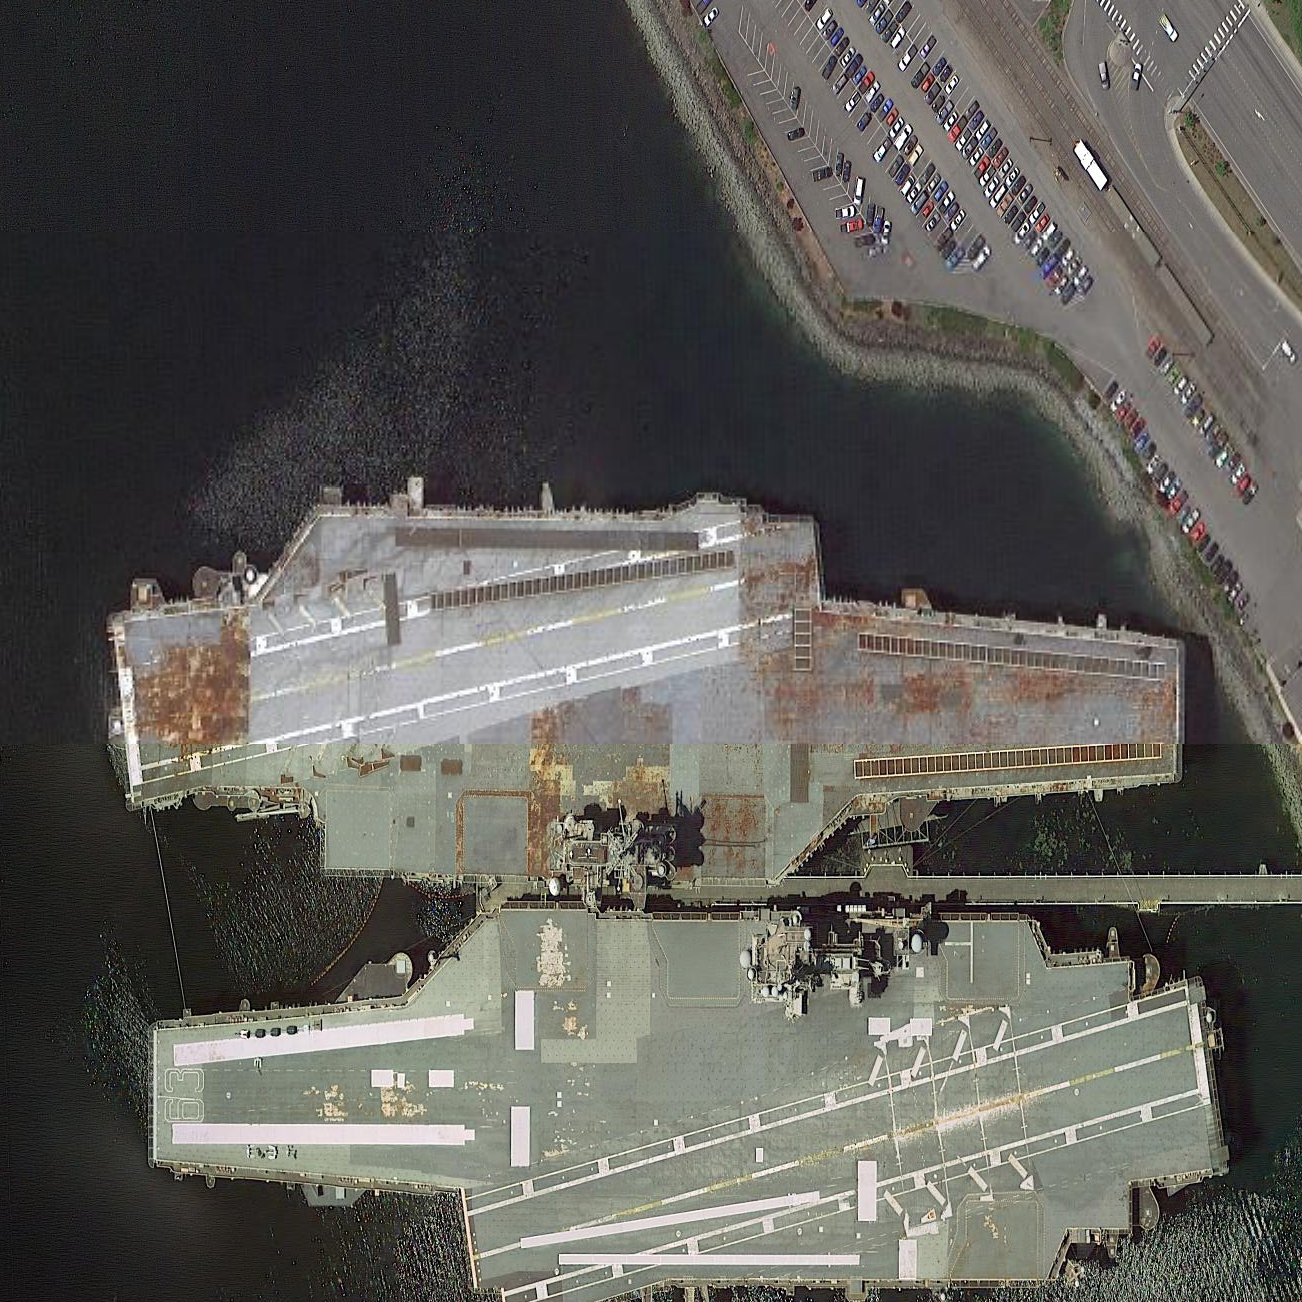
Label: aircraft_carrier